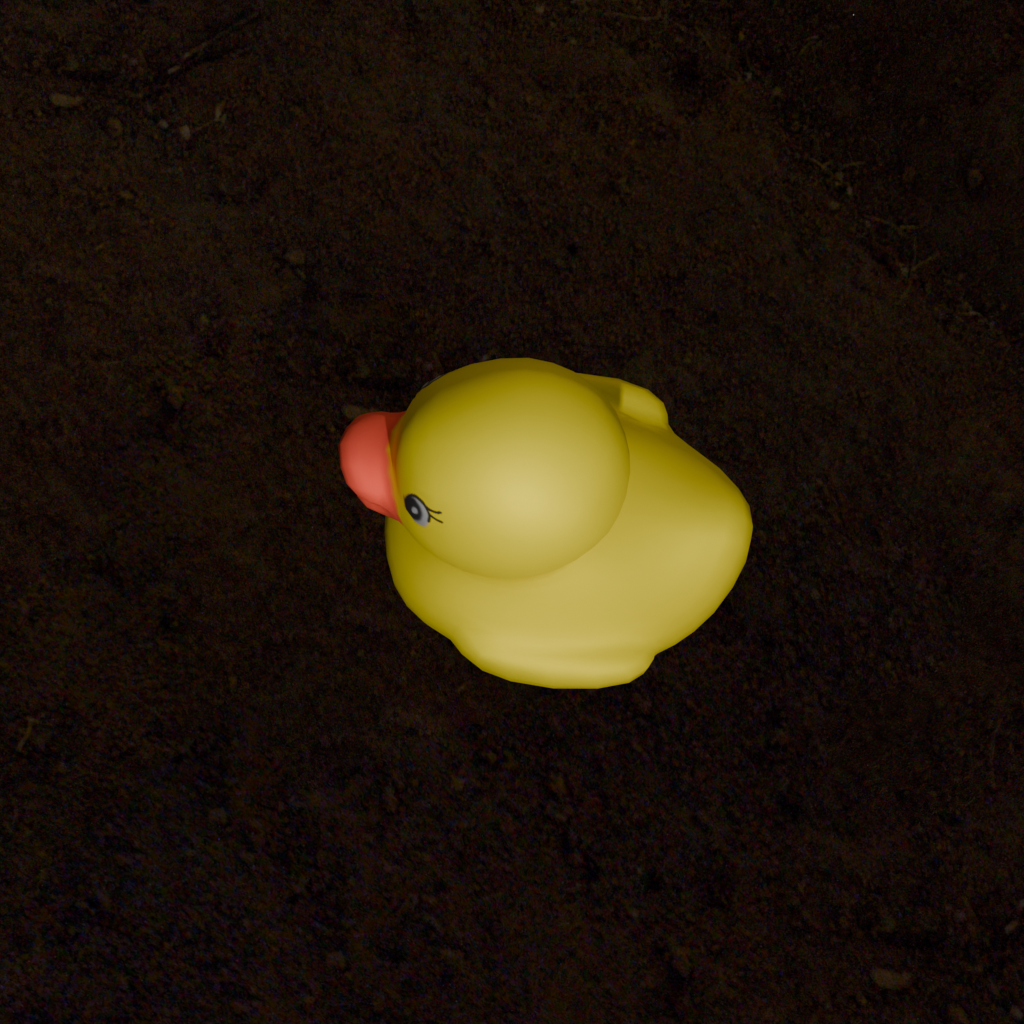
an image of a yellow rubber duck seen from <left_top> in a starry sky over a savanna at night.